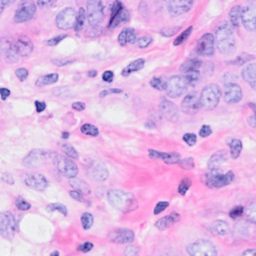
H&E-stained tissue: Breast